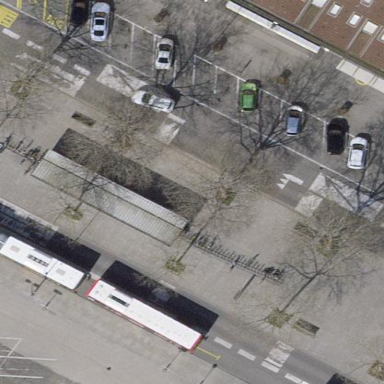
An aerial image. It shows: Bicycle parking area with wall loops for securing bikes.